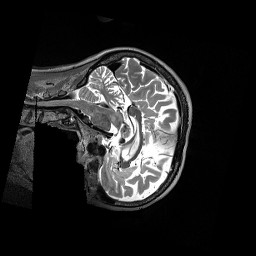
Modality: T2w
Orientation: sagittal
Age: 68
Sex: female
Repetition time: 3.2 s
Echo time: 0.563 s